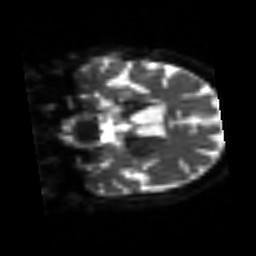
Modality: sbref
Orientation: coronal
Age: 75
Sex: female
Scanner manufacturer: siemens
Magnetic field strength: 3 T
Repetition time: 3.2 s
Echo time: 0.081 s